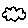
Label: cloud